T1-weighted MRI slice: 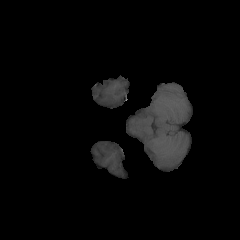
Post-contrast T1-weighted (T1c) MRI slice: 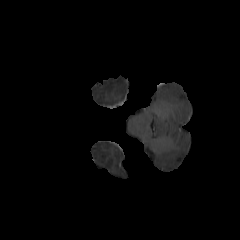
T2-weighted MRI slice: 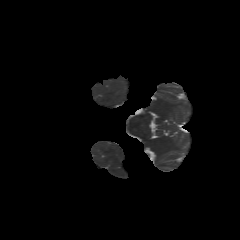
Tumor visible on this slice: no